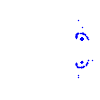
Particle: proton